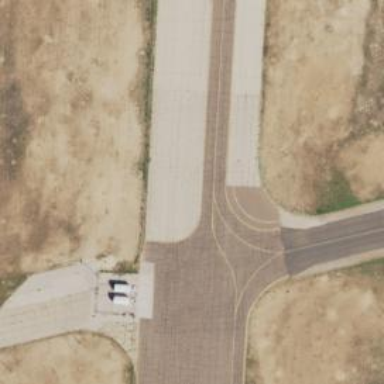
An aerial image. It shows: View of taxiway at the airport.